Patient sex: F
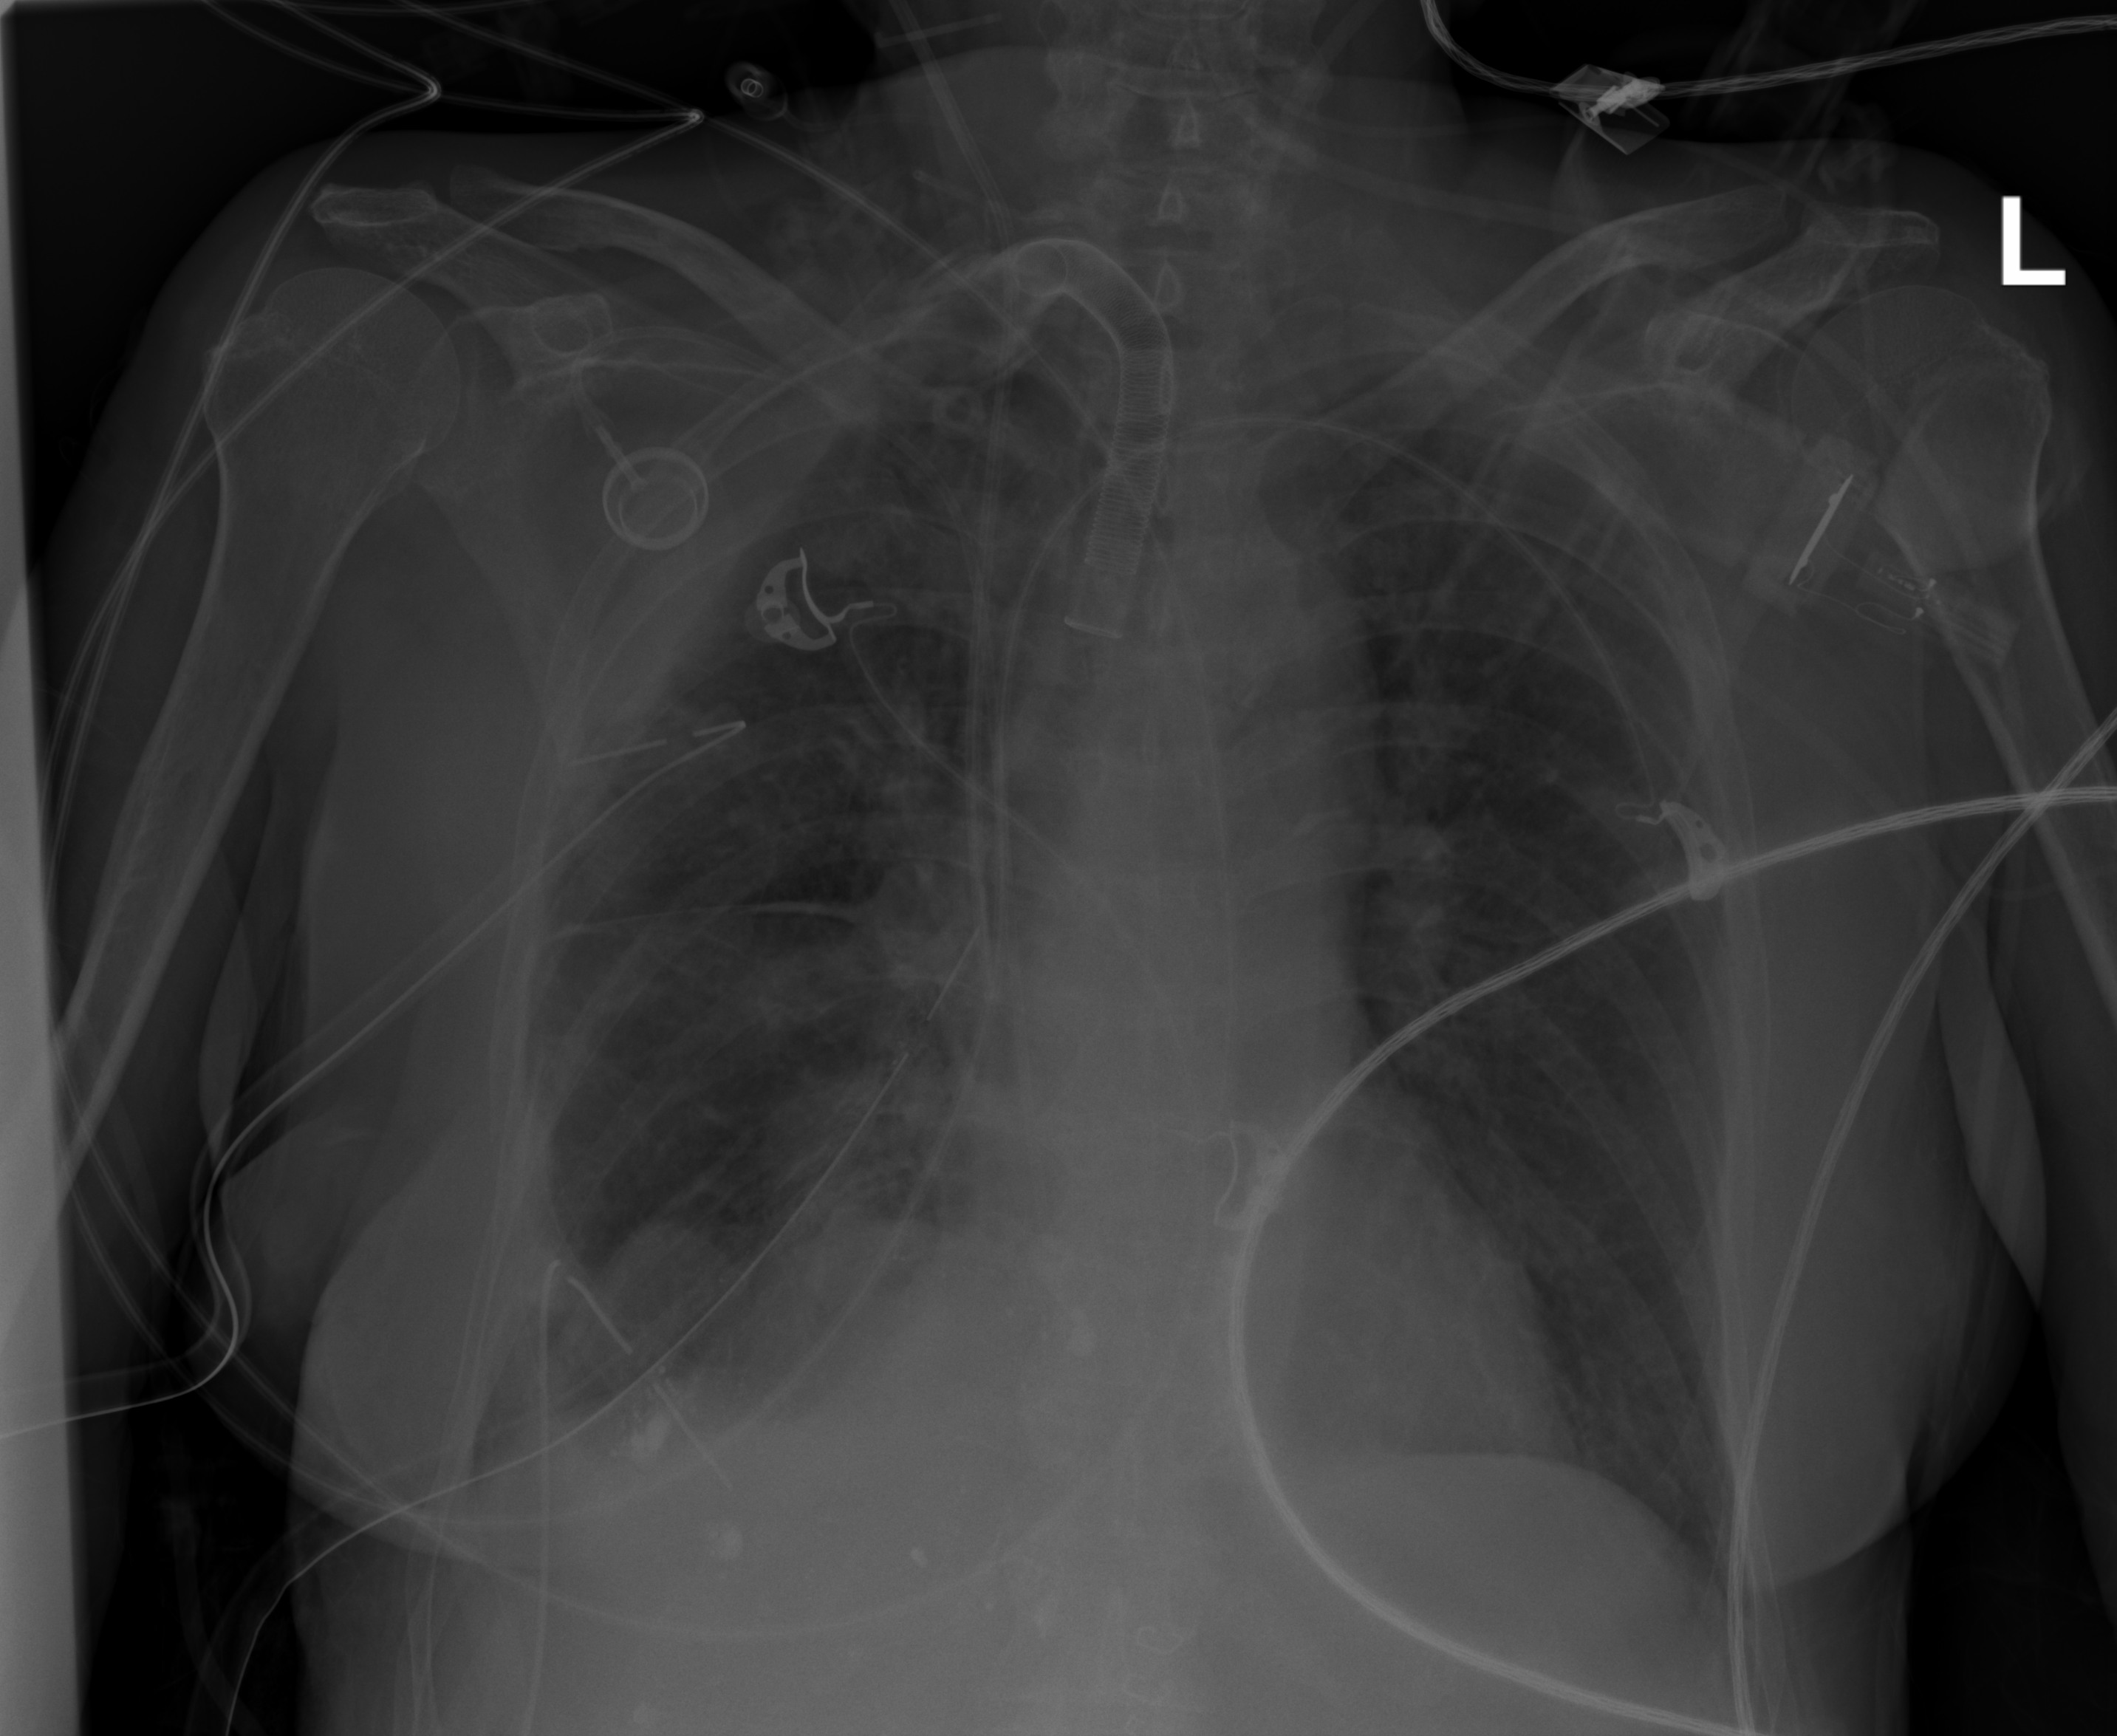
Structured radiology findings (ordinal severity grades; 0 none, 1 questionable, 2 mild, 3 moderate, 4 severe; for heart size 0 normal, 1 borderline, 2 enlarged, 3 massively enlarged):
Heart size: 0
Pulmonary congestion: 0
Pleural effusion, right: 2
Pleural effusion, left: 0
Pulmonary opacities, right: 0
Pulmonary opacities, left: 0
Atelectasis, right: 2
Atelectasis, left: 0